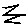
Label: zigzag